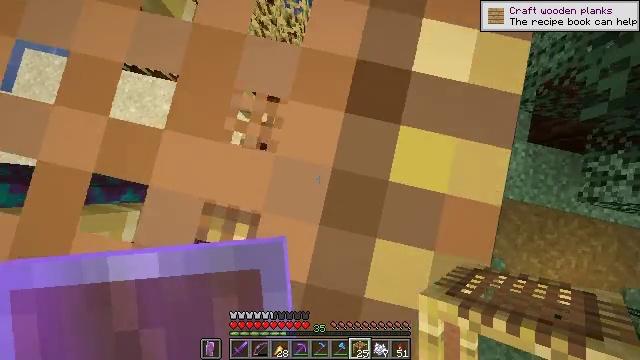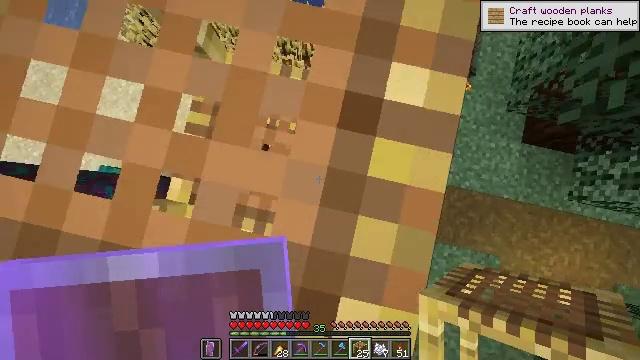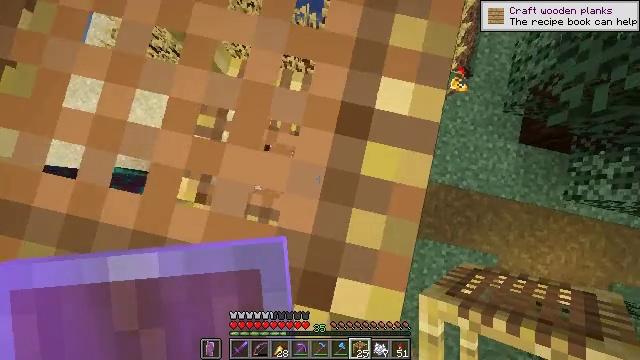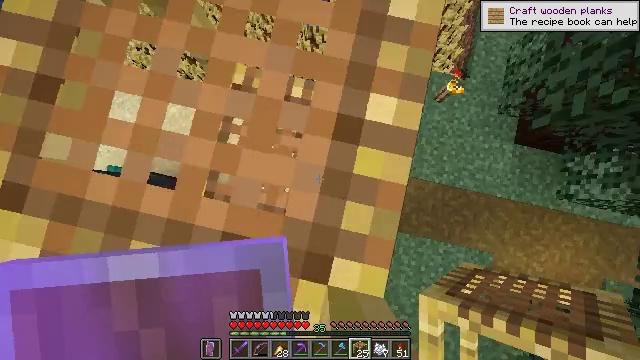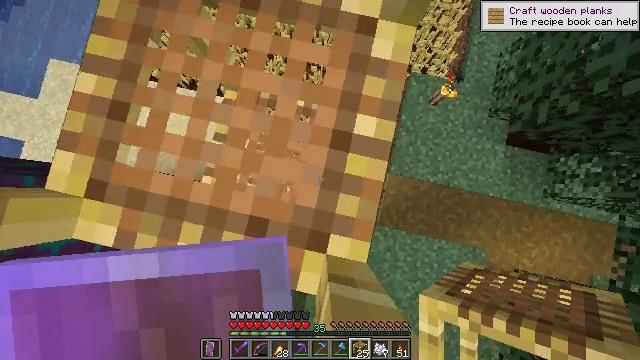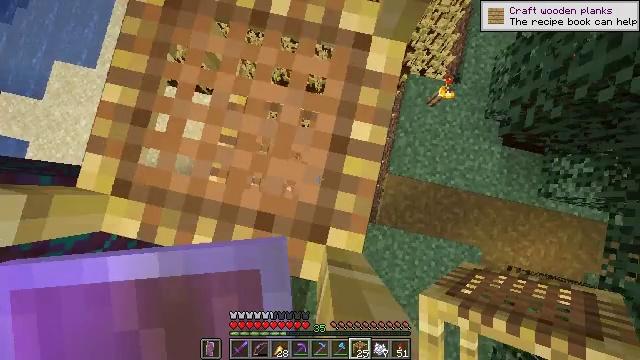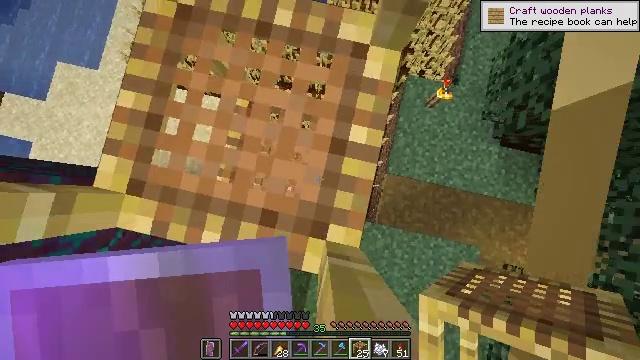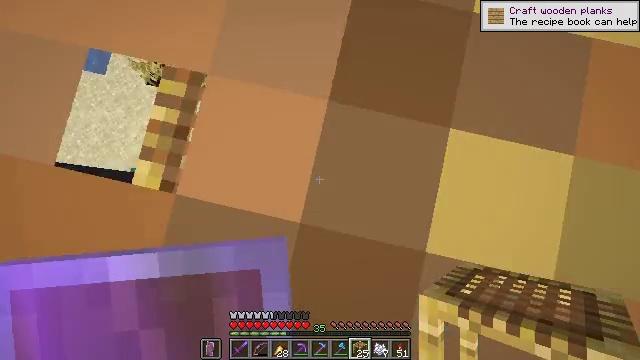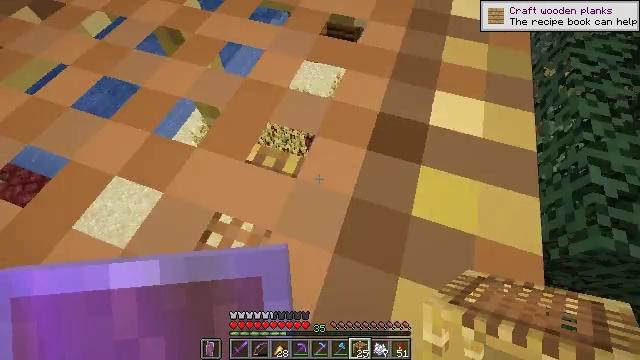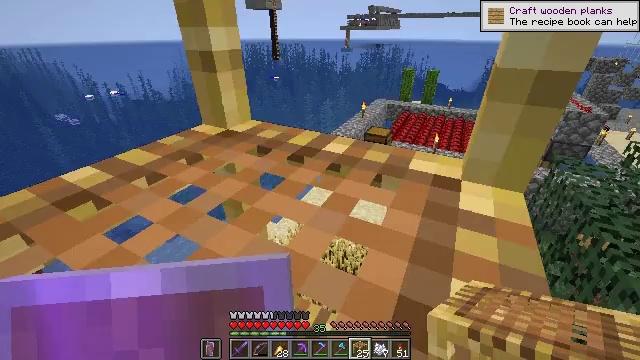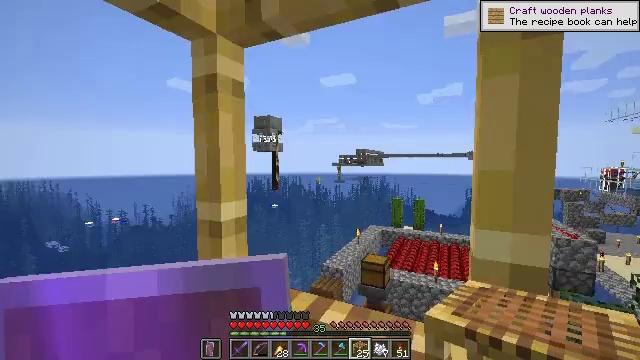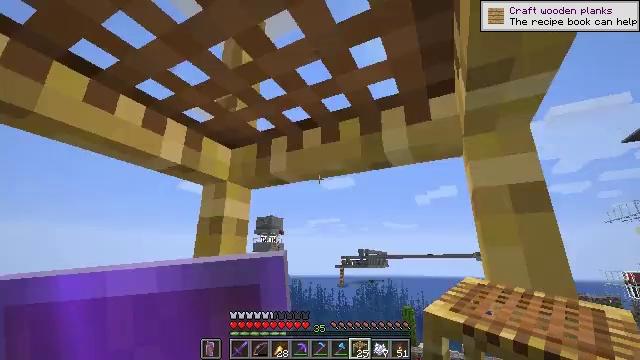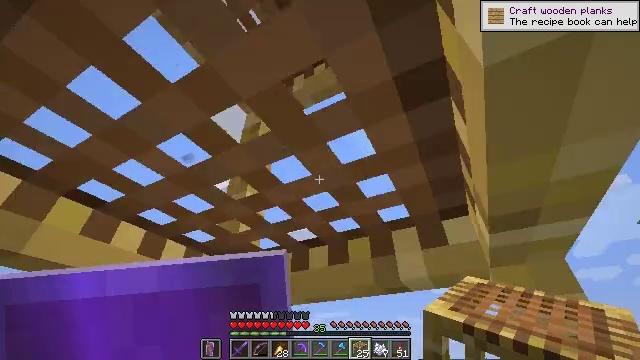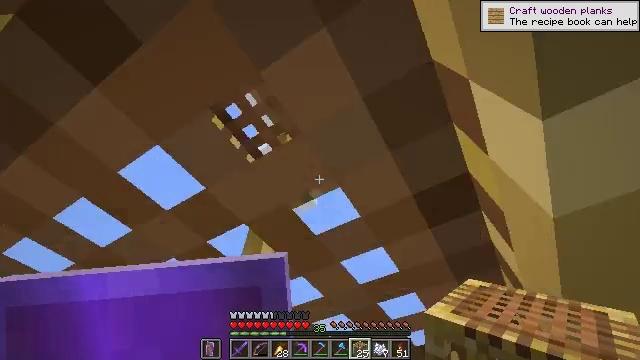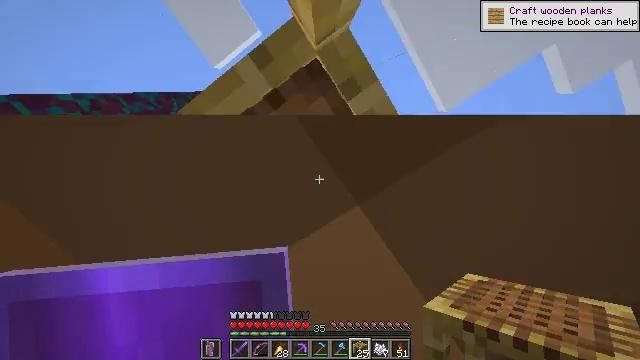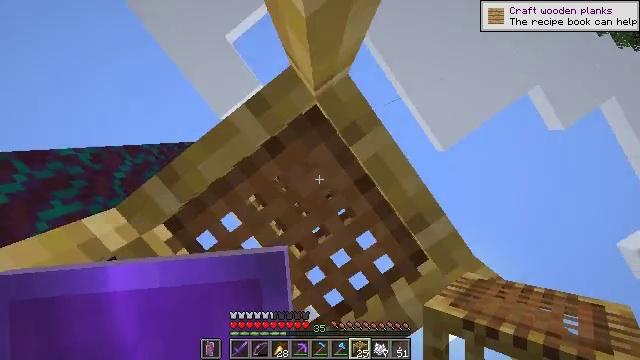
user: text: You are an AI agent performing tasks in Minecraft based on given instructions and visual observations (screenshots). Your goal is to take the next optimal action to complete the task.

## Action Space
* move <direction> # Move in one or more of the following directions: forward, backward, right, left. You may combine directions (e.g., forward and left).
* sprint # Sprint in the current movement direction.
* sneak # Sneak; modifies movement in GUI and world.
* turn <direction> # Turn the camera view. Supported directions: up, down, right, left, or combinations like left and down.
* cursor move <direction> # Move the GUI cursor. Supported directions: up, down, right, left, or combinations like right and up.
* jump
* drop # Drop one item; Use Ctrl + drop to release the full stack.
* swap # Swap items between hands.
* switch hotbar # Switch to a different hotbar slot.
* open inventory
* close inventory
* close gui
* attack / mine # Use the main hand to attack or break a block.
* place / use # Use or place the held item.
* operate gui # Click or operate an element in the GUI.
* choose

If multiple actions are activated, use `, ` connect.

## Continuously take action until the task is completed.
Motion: motion action
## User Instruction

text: Mine scaffolding to move it.
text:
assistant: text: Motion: jump
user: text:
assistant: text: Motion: jump
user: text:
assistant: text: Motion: jump
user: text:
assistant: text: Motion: jump
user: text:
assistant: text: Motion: jump
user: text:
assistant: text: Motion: jump
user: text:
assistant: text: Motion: jump
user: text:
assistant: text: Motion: turn left and up, jump
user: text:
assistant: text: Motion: turn left and up, jump
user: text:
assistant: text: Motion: turn right and up, jump
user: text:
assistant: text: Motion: turn up, jump
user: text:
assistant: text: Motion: turn left and up, jump
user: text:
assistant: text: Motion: turn left and up, jump
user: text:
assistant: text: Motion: turn left and up, jump
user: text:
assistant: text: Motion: turn left and up, jump
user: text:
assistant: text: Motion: turn left and up, jump
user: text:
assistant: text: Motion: turn up, jump
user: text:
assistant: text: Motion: jump
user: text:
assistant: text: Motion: jump
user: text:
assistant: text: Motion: jump
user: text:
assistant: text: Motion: jump
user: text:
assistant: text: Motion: jump
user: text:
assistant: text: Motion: jump
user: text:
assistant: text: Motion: jump
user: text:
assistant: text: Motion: jump
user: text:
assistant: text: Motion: jump
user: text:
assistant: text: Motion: jump
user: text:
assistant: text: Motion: jump
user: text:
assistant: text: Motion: jump
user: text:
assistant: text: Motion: jump